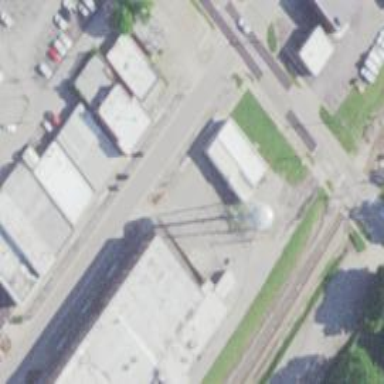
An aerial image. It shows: Water tower that is man-made.